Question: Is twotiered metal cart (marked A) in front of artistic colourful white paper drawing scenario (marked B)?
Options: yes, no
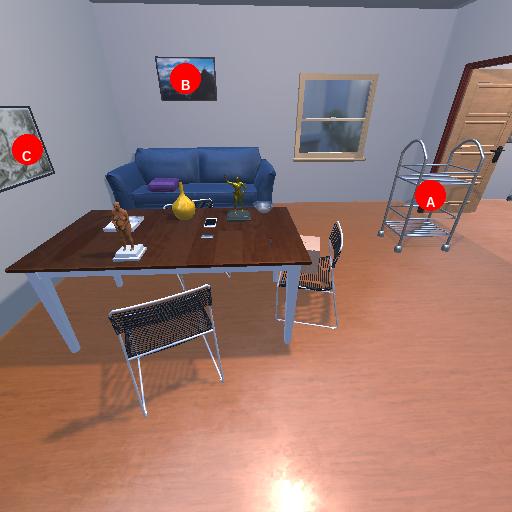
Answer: yes